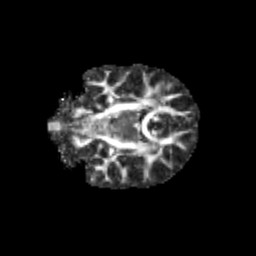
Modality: FA
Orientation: coronal
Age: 12
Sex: male
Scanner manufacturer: siemens
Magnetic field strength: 3 T
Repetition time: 3.8 s
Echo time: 0.07 s